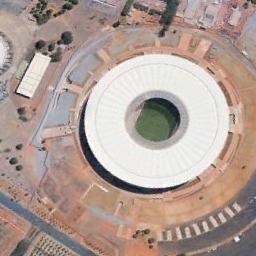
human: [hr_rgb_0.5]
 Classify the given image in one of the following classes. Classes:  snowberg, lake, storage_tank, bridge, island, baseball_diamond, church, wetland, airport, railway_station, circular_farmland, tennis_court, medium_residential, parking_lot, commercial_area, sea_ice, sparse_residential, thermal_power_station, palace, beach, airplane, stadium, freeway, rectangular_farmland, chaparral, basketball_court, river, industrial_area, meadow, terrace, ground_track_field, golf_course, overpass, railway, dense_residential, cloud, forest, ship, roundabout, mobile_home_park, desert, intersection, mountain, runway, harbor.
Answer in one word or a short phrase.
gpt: stadium